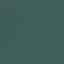
Land use / land cover: SeaLake